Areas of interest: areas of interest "Commercial service"
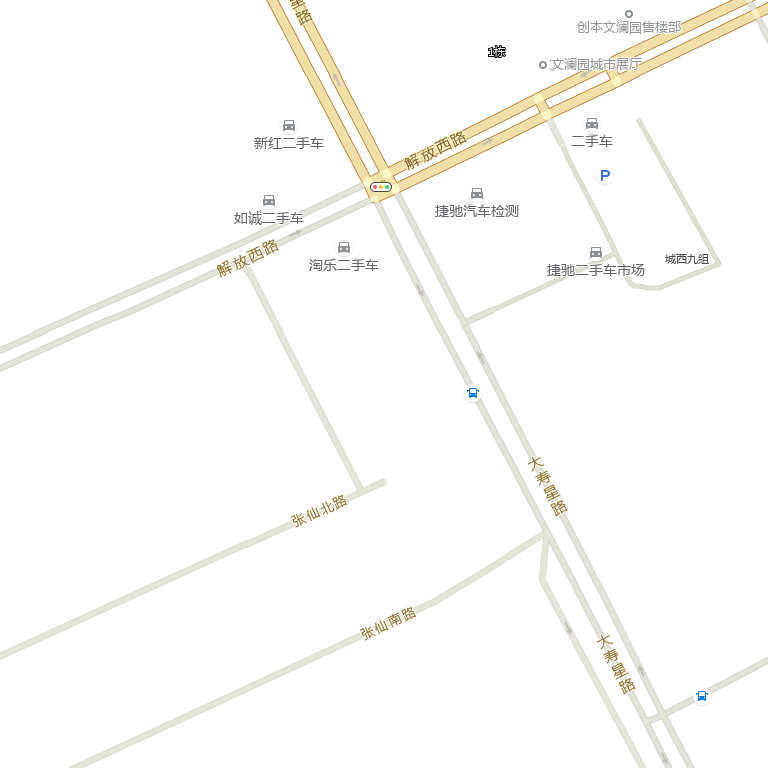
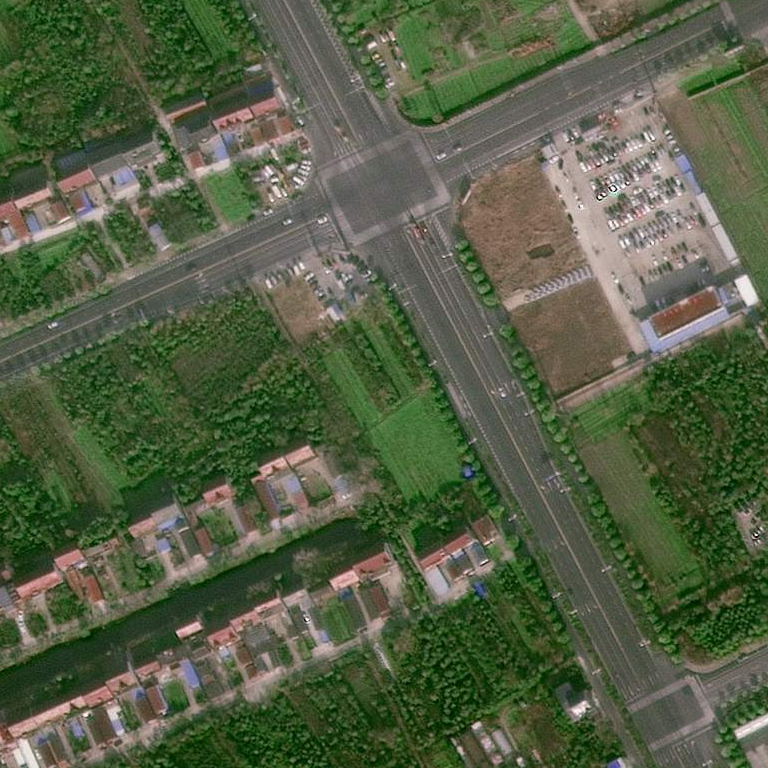